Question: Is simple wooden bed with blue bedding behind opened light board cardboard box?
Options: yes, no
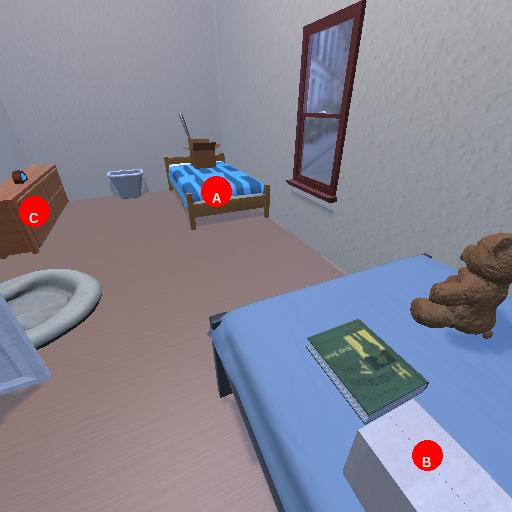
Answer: yes